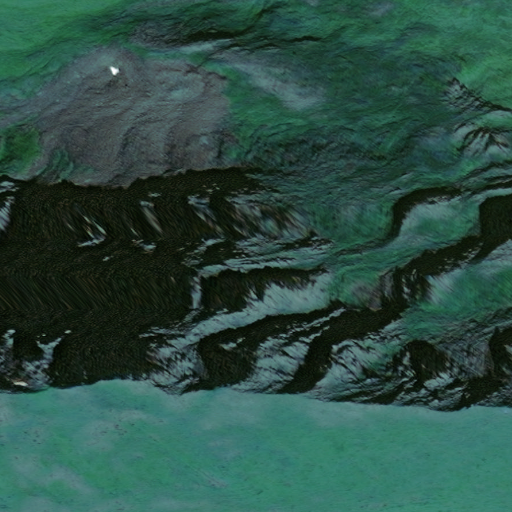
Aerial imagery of mountain in Alaska named Mount Shuman containing only unknown